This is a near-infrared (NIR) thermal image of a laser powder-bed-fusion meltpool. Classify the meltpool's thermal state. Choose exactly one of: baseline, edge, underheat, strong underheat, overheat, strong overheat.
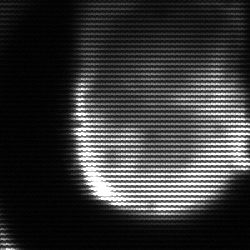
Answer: edge